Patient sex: M
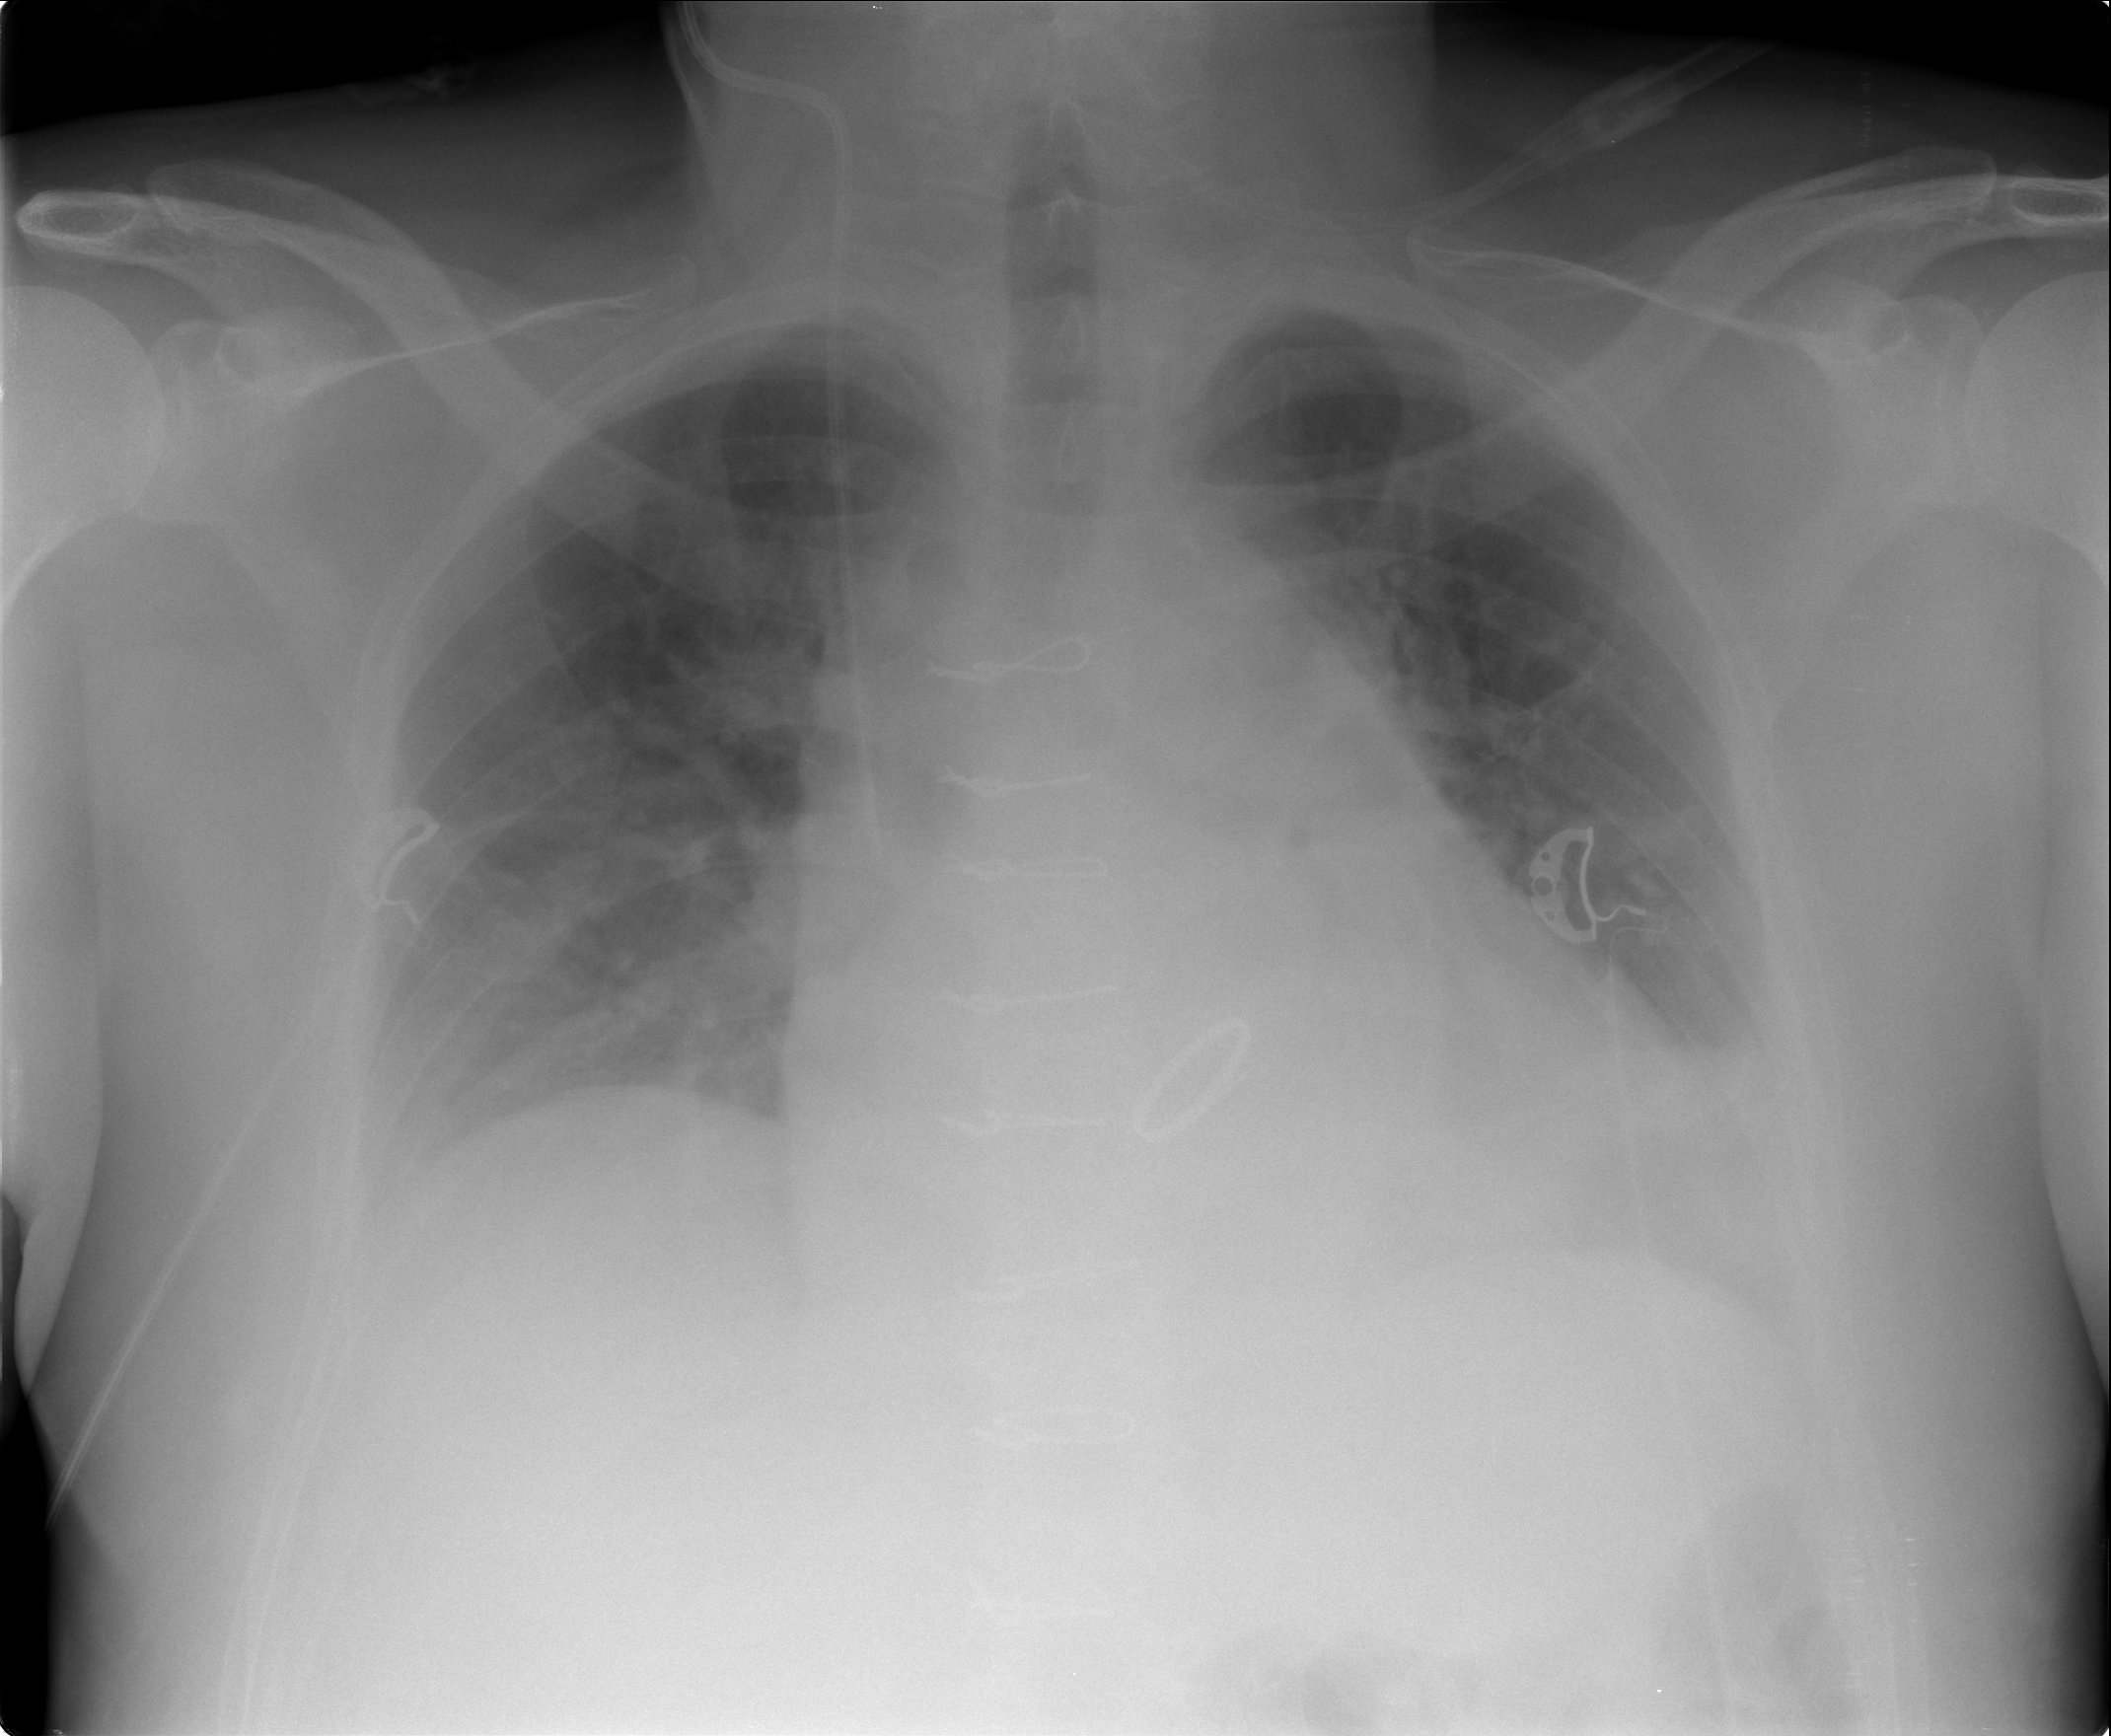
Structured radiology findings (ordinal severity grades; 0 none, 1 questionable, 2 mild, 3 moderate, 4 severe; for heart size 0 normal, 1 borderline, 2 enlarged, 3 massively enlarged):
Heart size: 2
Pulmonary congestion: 0
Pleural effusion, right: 0
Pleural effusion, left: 2
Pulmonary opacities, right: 0
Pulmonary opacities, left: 0
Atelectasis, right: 0
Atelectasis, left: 0